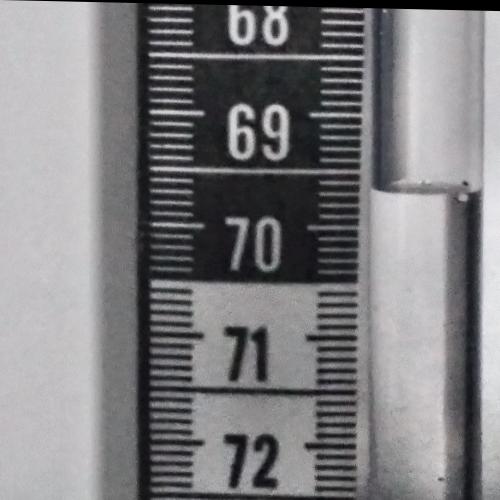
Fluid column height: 69.7 cm